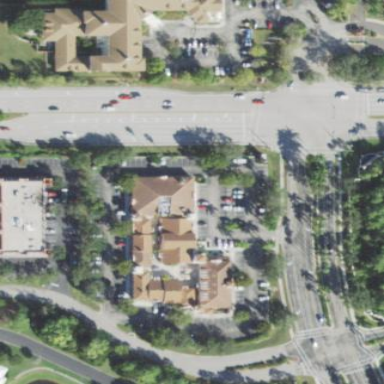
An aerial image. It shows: Commercial building.